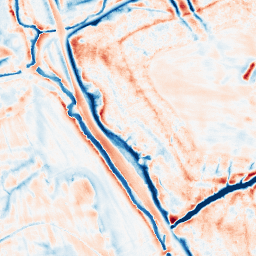
Category: edge_preserving
Decomposition family: bilateral
Decomposition parameters: d: 21
sigma_color: 25
sigma_space: 25
Upsampling method: quintic
Upsampling parameters: scale: 4
Upsampling scale: 4